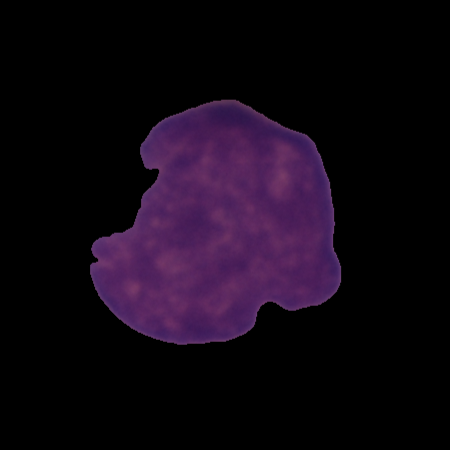
Label: cancer